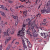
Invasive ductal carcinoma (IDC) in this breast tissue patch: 1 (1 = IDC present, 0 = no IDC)